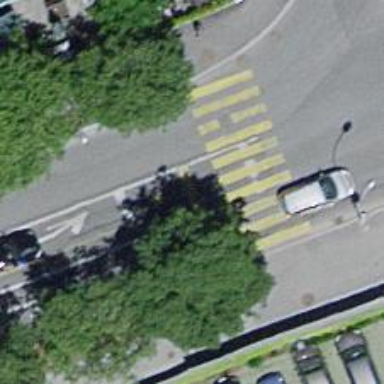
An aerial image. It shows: Tertiary road with asphalt surface. The road has separate sidewalks on both sides.